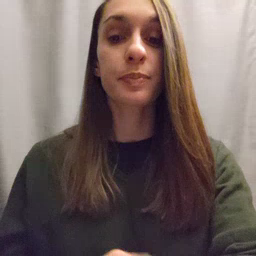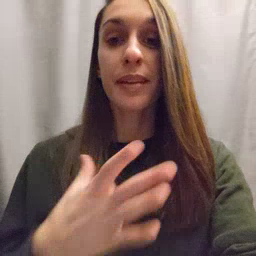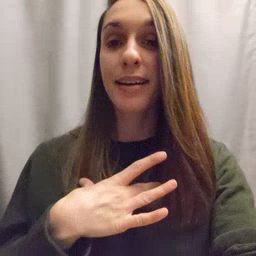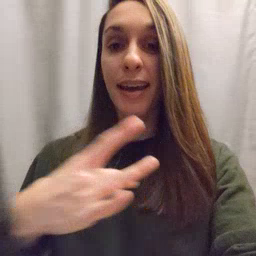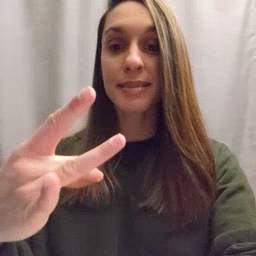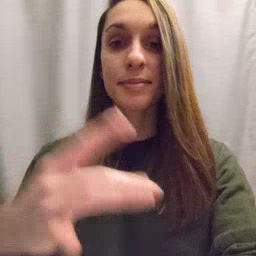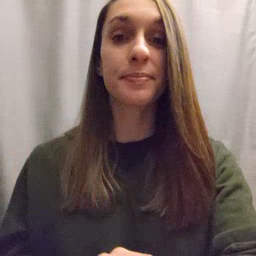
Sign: like